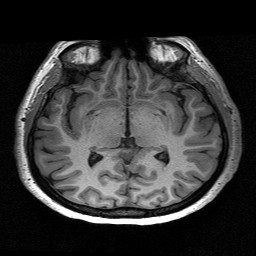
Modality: T1w
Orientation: coronal
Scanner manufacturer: siemens
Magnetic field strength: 3 T
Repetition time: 2.53 s
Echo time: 0.00267 s